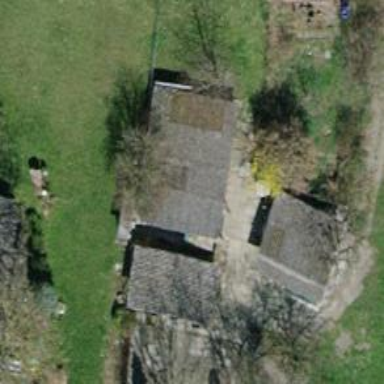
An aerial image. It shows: Hut.